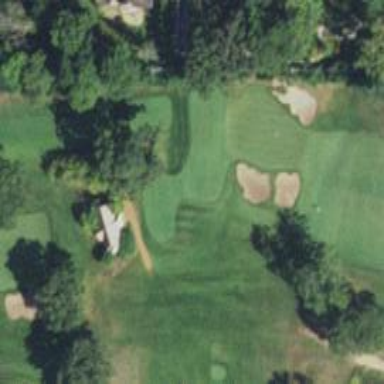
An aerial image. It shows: Golf tee.